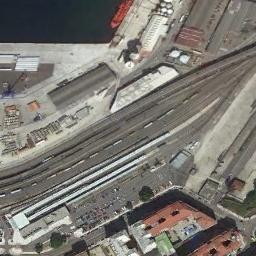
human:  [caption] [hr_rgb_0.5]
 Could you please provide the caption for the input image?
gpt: There are many buildings of different shapes beside the railway station .

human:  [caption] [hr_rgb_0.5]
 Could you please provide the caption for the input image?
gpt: The railway station is next to some buildings .

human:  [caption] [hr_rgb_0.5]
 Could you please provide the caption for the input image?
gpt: The railway station has some railways and trains and some other buildings are next to the railway station .

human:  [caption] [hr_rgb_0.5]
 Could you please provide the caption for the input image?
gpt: There is a railway station in the city .

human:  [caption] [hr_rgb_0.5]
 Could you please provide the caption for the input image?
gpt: There are some buildings beside the railway station .